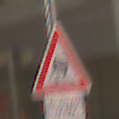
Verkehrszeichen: SchleuderOderRutschgefahr
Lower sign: HinweiseAufGefahrenDurchVerbaleAngabe4
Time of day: SunriseSunset
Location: Outdoor (Urban)
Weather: PartlyCloudy
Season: NotSpecified
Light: Artificial